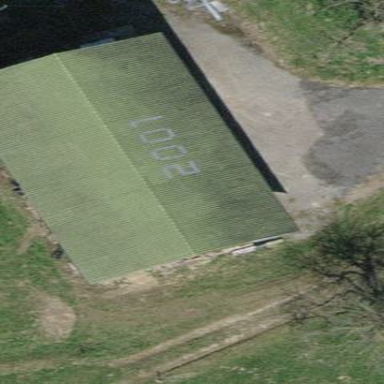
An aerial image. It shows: Shed building.